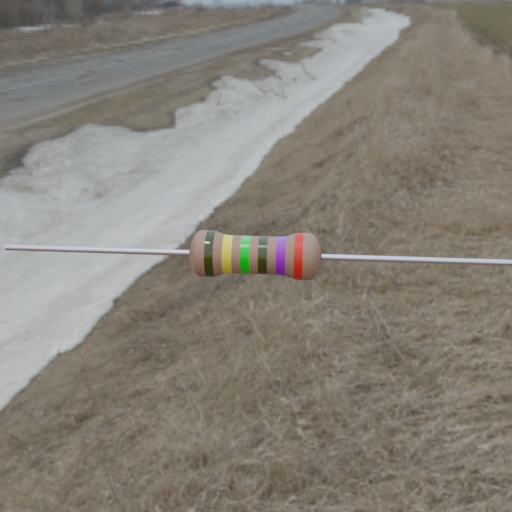
Resistor colour bands (in order): black, gold, green, black, violet, red